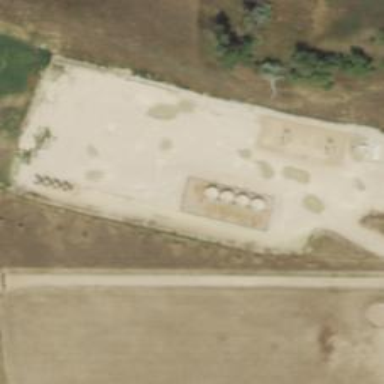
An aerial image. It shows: Storage tank with man-made structure.